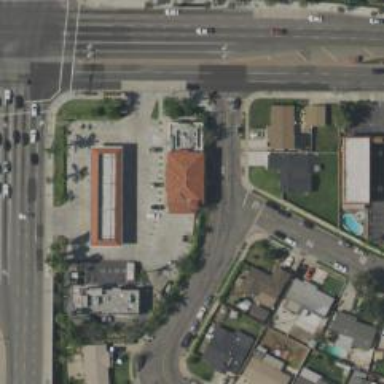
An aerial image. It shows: Convenience shop.